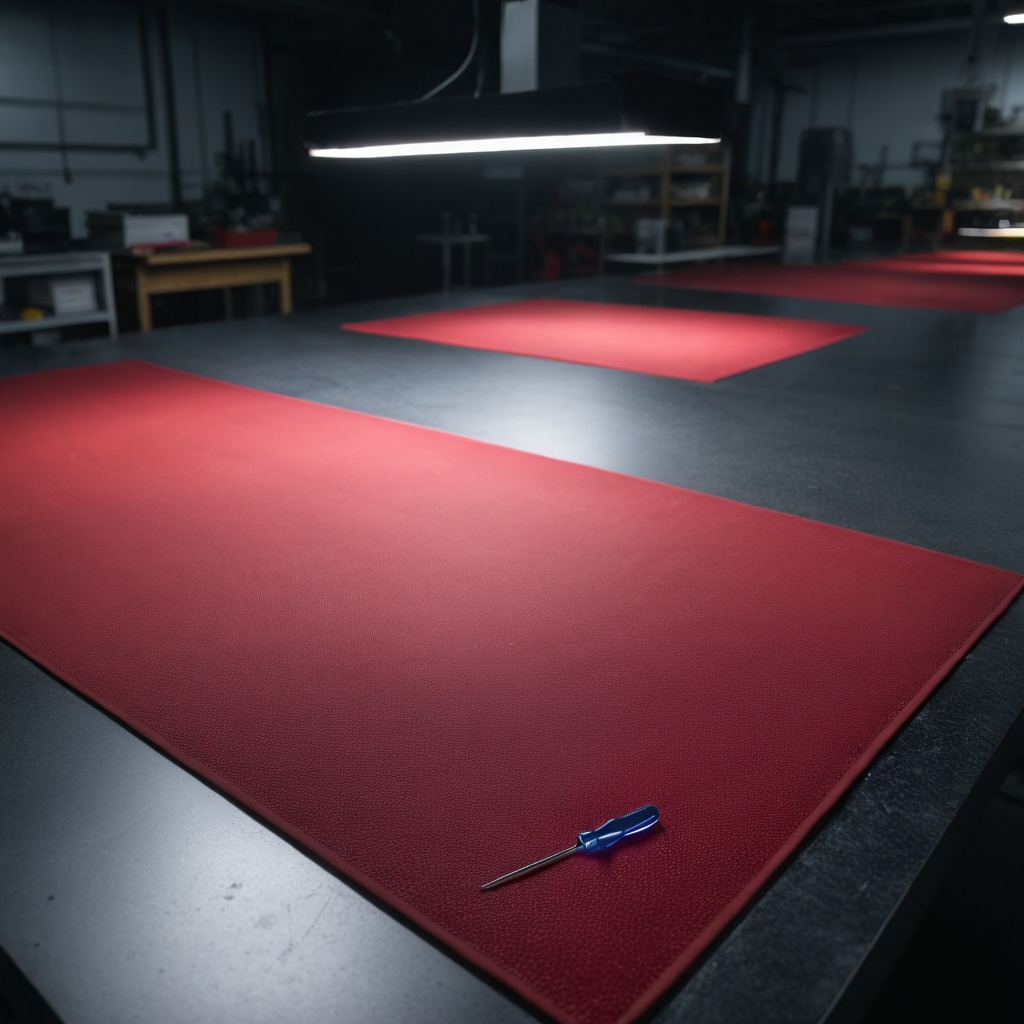
A screwdriver lies on the clean granite tabletop covered with a red rubber mat inside a workshop at night.